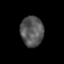
Tissue: prostate
Cell type: T cells
Senescence score: 0.3402
Nuclear area (px): 678
Mean DAPI intensity: 86.289